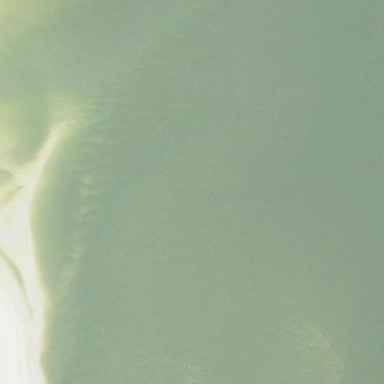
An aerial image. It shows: Sandy beach with natural surface.